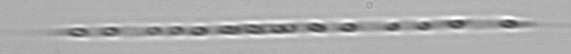
Label: Rhizosolenia